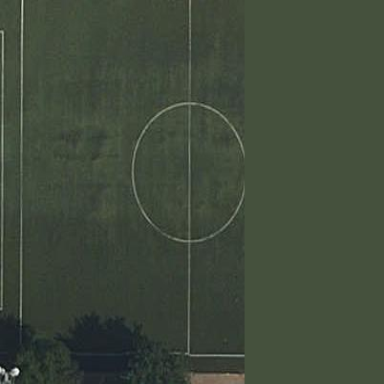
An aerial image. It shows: Artificial turf pitch for leisure activities.